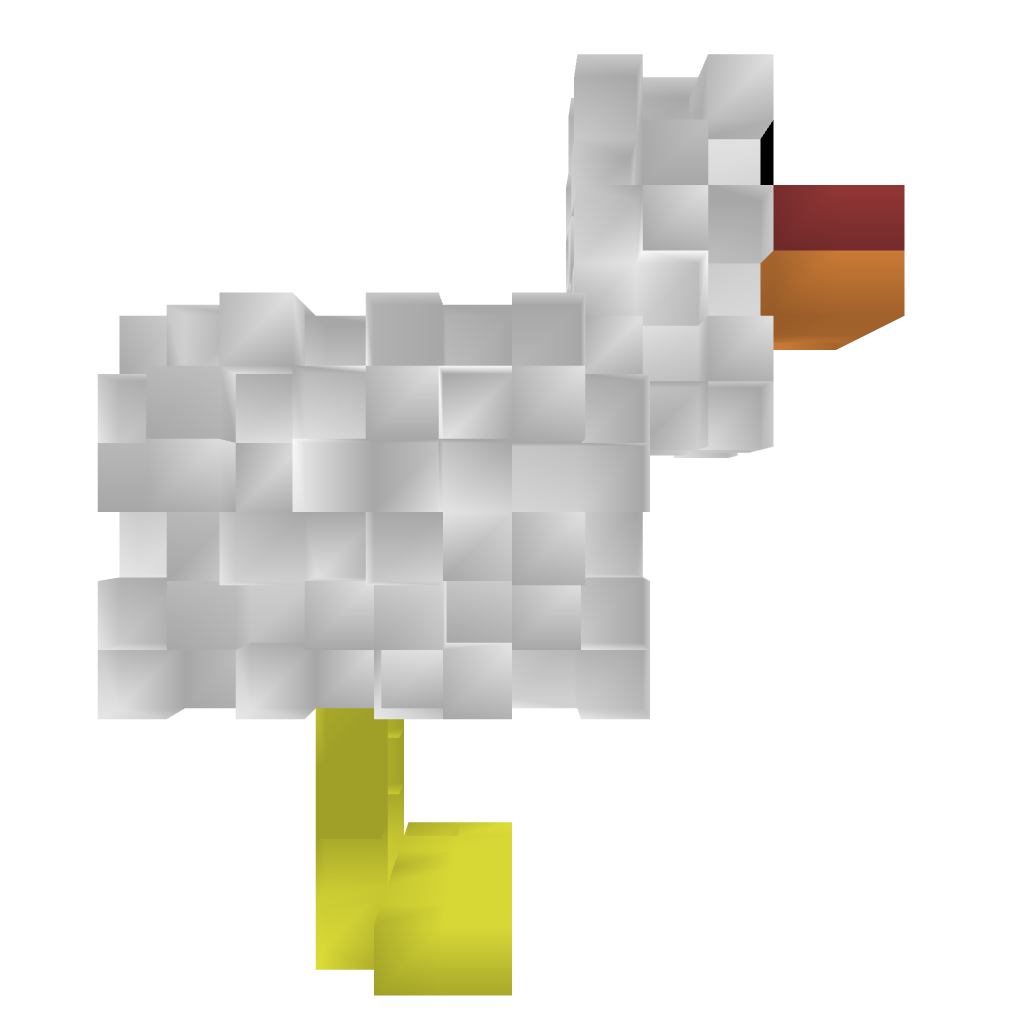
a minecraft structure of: Chicken high quality